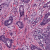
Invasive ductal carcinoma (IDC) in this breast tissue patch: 1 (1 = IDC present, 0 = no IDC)